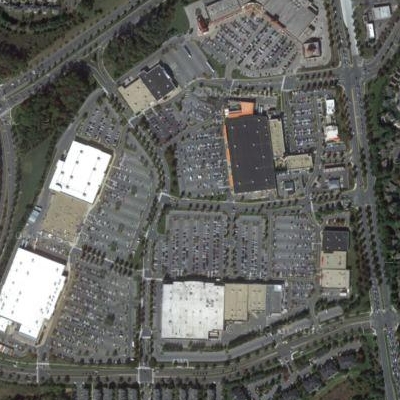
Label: Parking